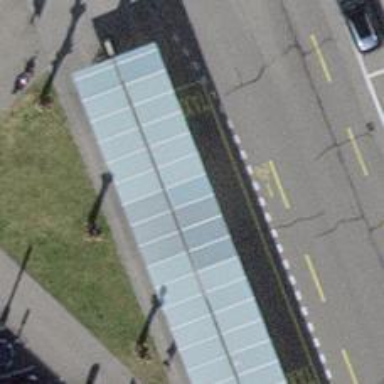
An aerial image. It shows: Bicycle parking facility.